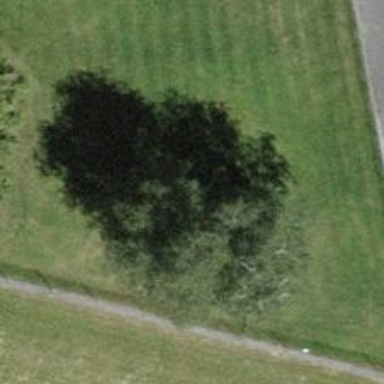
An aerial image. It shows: Deciduous tree with broadleaved leaves.